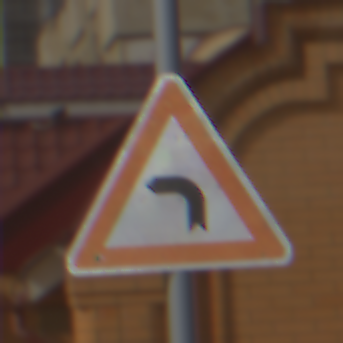
Verkehrszeichen: KurveLinks
Umgebung: Outdoor, Urban
Tageszeit: MorningAfternoon
Wetter: PartlyCloudy
Licht: Natural
Jahreszeit: NotSpecified
Kontrast: HighContrast